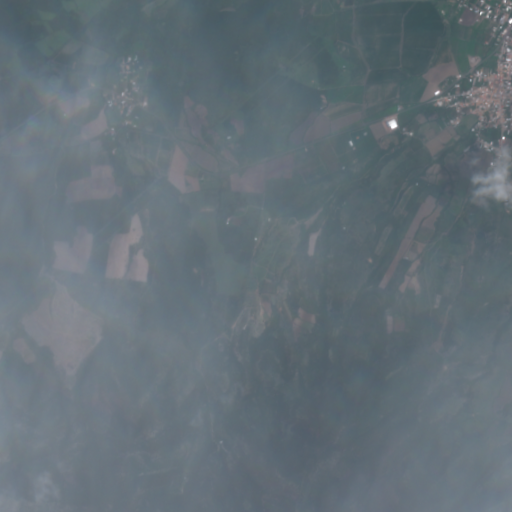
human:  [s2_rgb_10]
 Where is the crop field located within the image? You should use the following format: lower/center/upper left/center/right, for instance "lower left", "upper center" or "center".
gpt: The crop field is located in the upper right of the image.
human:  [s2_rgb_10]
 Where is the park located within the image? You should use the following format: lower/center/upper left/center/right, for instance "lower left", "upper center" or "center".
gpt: The park is located in the center right of the image.
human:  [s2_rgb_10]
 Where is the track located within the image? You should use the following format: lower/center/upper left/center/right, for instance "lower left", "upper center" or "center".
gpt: There is no track in the image.